Field crop: maize
Growth stage: 1
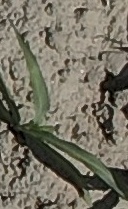
Species: sorghum